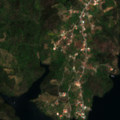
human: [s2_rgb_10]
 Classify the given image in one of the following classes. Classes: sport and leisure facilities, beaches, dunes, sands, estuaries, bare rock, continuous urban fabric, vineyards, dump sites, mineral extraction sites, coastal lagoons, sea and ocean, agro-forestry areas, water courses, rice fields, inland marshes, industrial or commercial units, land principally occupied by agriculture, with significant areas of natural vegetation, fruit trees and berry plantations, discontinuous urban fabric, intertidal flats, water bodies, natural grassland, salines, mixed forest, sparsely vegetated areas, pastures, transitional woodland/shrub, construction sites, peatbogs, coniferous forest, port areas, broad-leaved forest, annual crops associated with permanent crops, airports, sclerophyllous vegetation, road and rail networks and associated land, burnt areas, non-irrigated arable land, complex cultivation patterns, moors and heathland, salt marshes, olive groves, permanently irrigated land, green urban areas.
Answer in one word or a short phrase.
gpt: olive groves, annual crops associated with permanent crops, land principally occupied by agriculture, with significant areas of natural vegetation, broad-leaved forest, mixed forest, water bodies